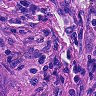
Metastatic tissue present: yes